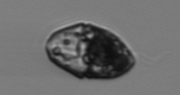
Label: Gyrodinium